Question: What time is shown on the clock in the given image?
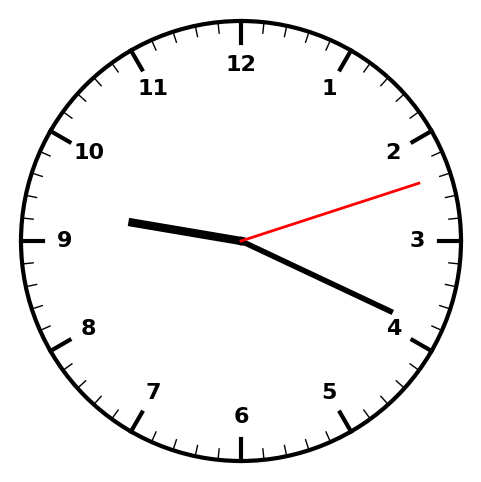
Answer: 09:19:12